Question: I want to search for similar areas in two images, but I don't know what works best.
The areas are not scaled or transformed in any way, but may appear anywhere in both images (I want to know where). There is other stuff around them.
This is an example of what i want:

How can I do this?
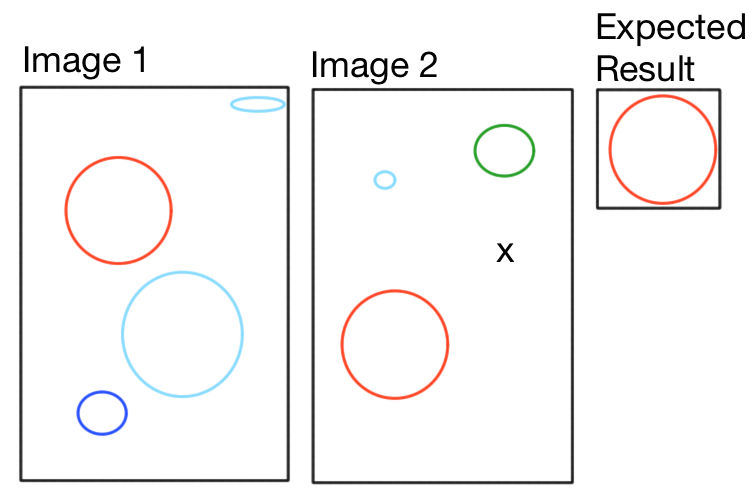
Answer: 1. segmentate image To obtain bound rectangles/polygon/mask of found areas
2. per each region compute histogram FFT or DCT and filter out unsignificant data (mostly high frequencies ... similar to JPEG comprimation) size (width,heigth,area,perimeter length...)
3. find matches So compare each regions between images. Handle data from #2 as single dataset and compute the similarity between compared regions based on one from the following: correlation coefficient distance + tresholding size coefficients (aspect ratio,perimeter/area,...)
4. for specific images you can create own custom comparison for example here is mine for OCR if you want the same size then you can easily add comparison of the sizes +/- some treshold
5. to improve precision You can divide each region to few subregions and compute #2 also for them to have more robust dataset but beware of the rotations. Also if you segmentation is based on color homogenity coefficient then you can also include that to the dataset
6. rotated images For that you need use features independend on rotation like: histogram color homogenity use shapes for subregions invariant to rotation like co-centric circles ... Or find base feature/edge and rotate one image to match the other one position ...
7. polygons For polygon images you can vectorise image back to vector form and then use any polygon comparison algorithm